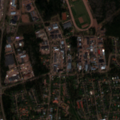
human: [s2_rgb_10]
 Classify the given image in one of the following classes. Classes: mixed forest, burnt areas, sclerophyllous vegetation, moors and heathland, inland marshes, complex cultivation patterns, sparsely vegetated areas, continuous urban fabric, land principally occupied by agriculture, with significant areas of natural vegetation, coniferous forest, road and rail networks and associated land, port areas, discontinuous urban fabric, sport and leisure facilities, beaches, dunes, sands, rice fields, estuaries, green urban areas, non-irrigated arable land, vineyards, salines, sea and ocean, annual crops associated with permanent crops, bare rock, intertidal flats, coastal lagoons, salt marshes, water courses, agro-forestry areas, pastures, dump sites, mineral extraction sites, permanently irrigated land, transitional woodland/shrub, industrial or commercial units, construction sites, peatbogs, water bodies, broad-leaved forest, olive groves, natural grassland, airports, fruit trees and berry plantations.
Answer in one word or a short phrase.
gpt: discontinuous urban fabric, industrial or commercial units, mixed forest